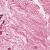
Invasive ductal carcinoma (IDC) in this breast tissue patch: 0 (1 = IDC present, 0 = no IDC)